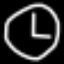
Label: clock